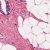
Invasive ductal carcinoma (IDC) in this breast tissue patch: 1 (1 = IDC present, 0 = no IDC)